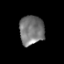
Tissue: prostate
Cell type: T cells
Senescence score: 0.3371
Nuclear area (px): 704
Mean DAPI intensity: 118.656